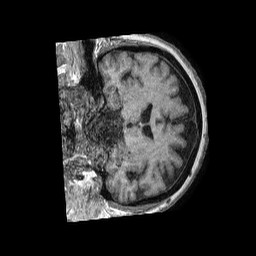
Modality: T1w
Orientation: coronal
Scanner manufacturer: philips
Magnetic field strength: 1.5 T
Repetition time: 0.007683 s
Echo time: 0.003546 s